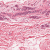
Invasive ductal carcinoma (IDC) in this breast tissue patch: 0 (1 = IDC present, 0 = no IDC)